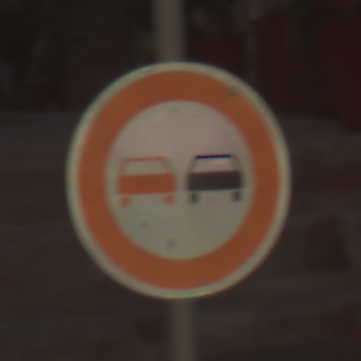
Verkehrszeichen: Ueberholverbot
Umgebung: Outdoor, Urban
Tageszeit: MorningAfternoon
Wetter: Clear
Licht: Natural
Jahreszeit: NotSpecified
Kontrast: LowContrast